Question: What do the vertical rectangles signify in a UML sequence diagram?
For example I want to know the meaning of the rectangle pointed to by the green arrow. Do the height of these rectangles mean anything?
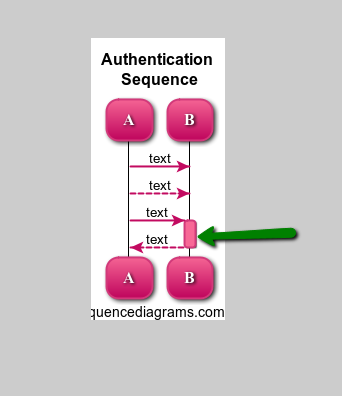
Answer: The vertical rectangles denote .
-

For details the <URL> can be looked upon.